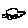
Label: car